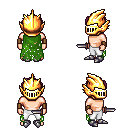
a pixel art fantasy rpg character, male body template, human, light skin, green tattered cape, white pants, white blonde bedhead hairstyle, gold helm, leather bracers, metal boots, dagger, four views (front, back, left, right), 2x2 character sprite sheet, small pixel art, hard edges, no anti-aliasing